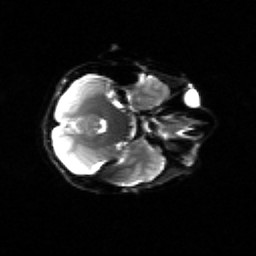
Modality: sbref
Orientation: axial
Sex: female
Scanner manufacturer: siemens
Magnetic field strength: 3 T
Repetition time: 5 s
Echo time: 0.071 s